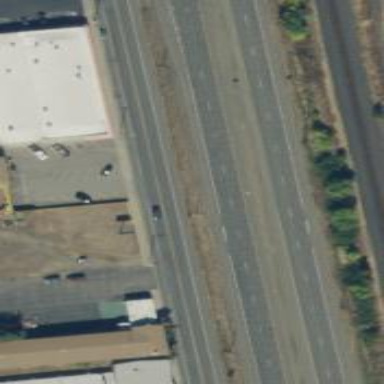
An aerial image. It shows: Asphalt road classified as primary highway with expressway characteristics.